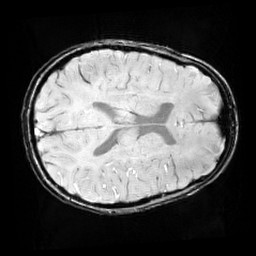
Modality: SWI
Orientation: axial
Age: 11
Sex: female
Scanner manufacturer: siemens
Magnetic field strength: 3 T
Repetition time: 0.027 s
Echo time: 0.02 s